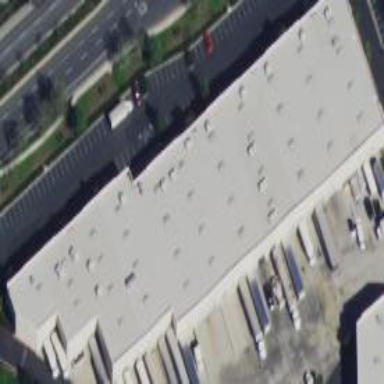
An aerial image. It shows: Industrial building.